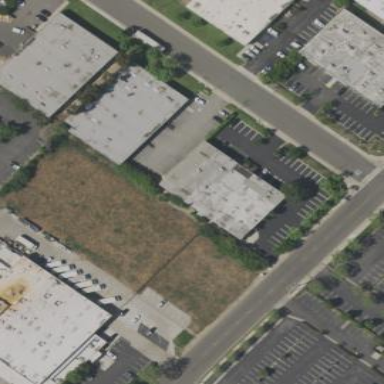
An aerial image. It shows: Commercial building.